Question: I'm trying to apply background color to submit button
Here is button styleClass:
'''
.buttonMarginClass{
background: aqua;
width:100%;
height: 40px;
-moz-box-sizing: border-box;
-webkit-box-sizing: border-box;
box-sizing: border-box;
padding: 0;
}
'''
I'm excepted that background will be apply to entire area of the button. But really I have:

How to fix this?
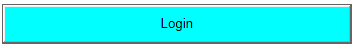
Answer: I think this will do the trick:
'''
border: 0;
outline: 0;
-webkit-appearance: none;
'''